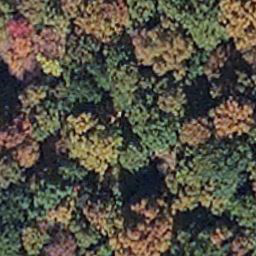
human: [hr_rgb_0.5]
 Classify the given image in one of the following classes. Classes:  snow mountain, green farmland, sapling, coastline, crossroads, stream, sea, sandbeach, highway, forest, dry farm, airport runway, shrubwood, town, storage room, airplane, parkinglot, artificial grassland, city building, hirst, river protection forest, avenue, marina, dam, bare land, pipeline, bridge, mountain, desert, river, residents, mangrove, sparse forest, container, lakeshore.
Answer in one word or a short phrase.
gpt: mangrove